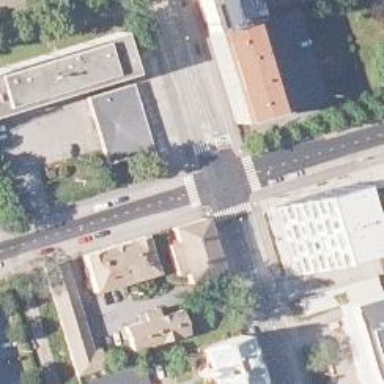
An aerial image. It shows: Marked crossing on the road.